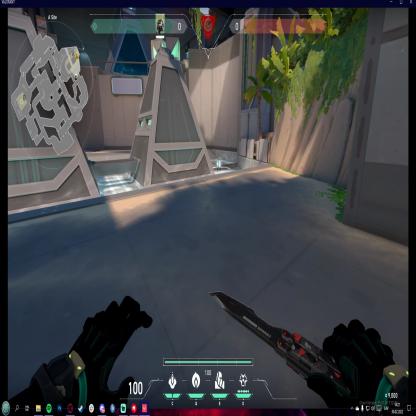
Label: planted spike